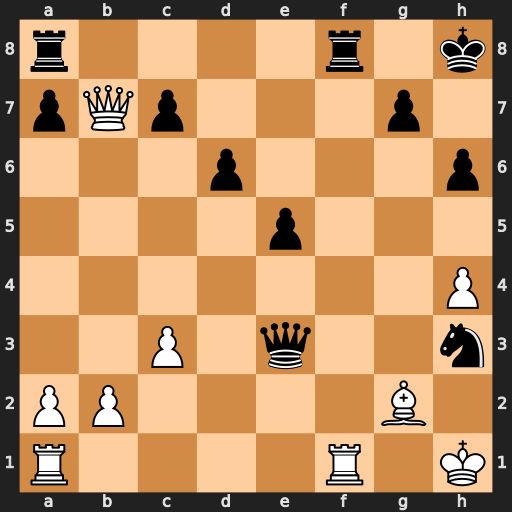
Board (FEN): r4r1k/pQp3p1/3p3p/4p3/7P/2P1q2n/PP4B1/R4R1K
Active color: w
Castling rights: -
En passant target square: -
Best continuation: Rf3 Nf2+ Kg1 Qc5 b4